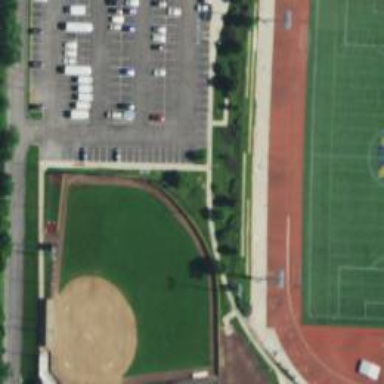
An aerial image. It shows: Baseball pitch for leisure land activities.